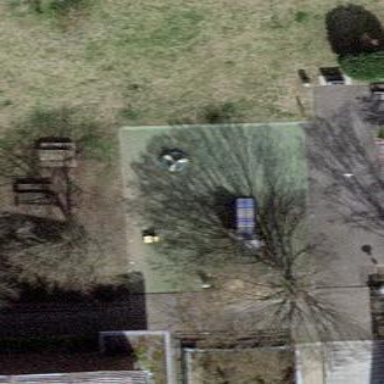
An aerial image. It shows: Playground area for leisure land.